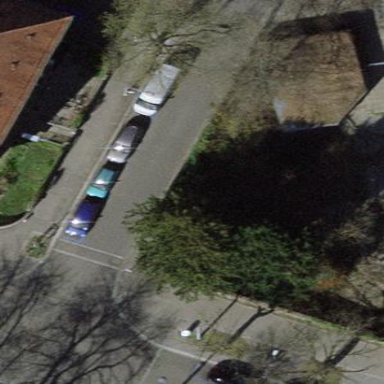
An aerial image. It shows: Parking lane area.